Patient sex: F
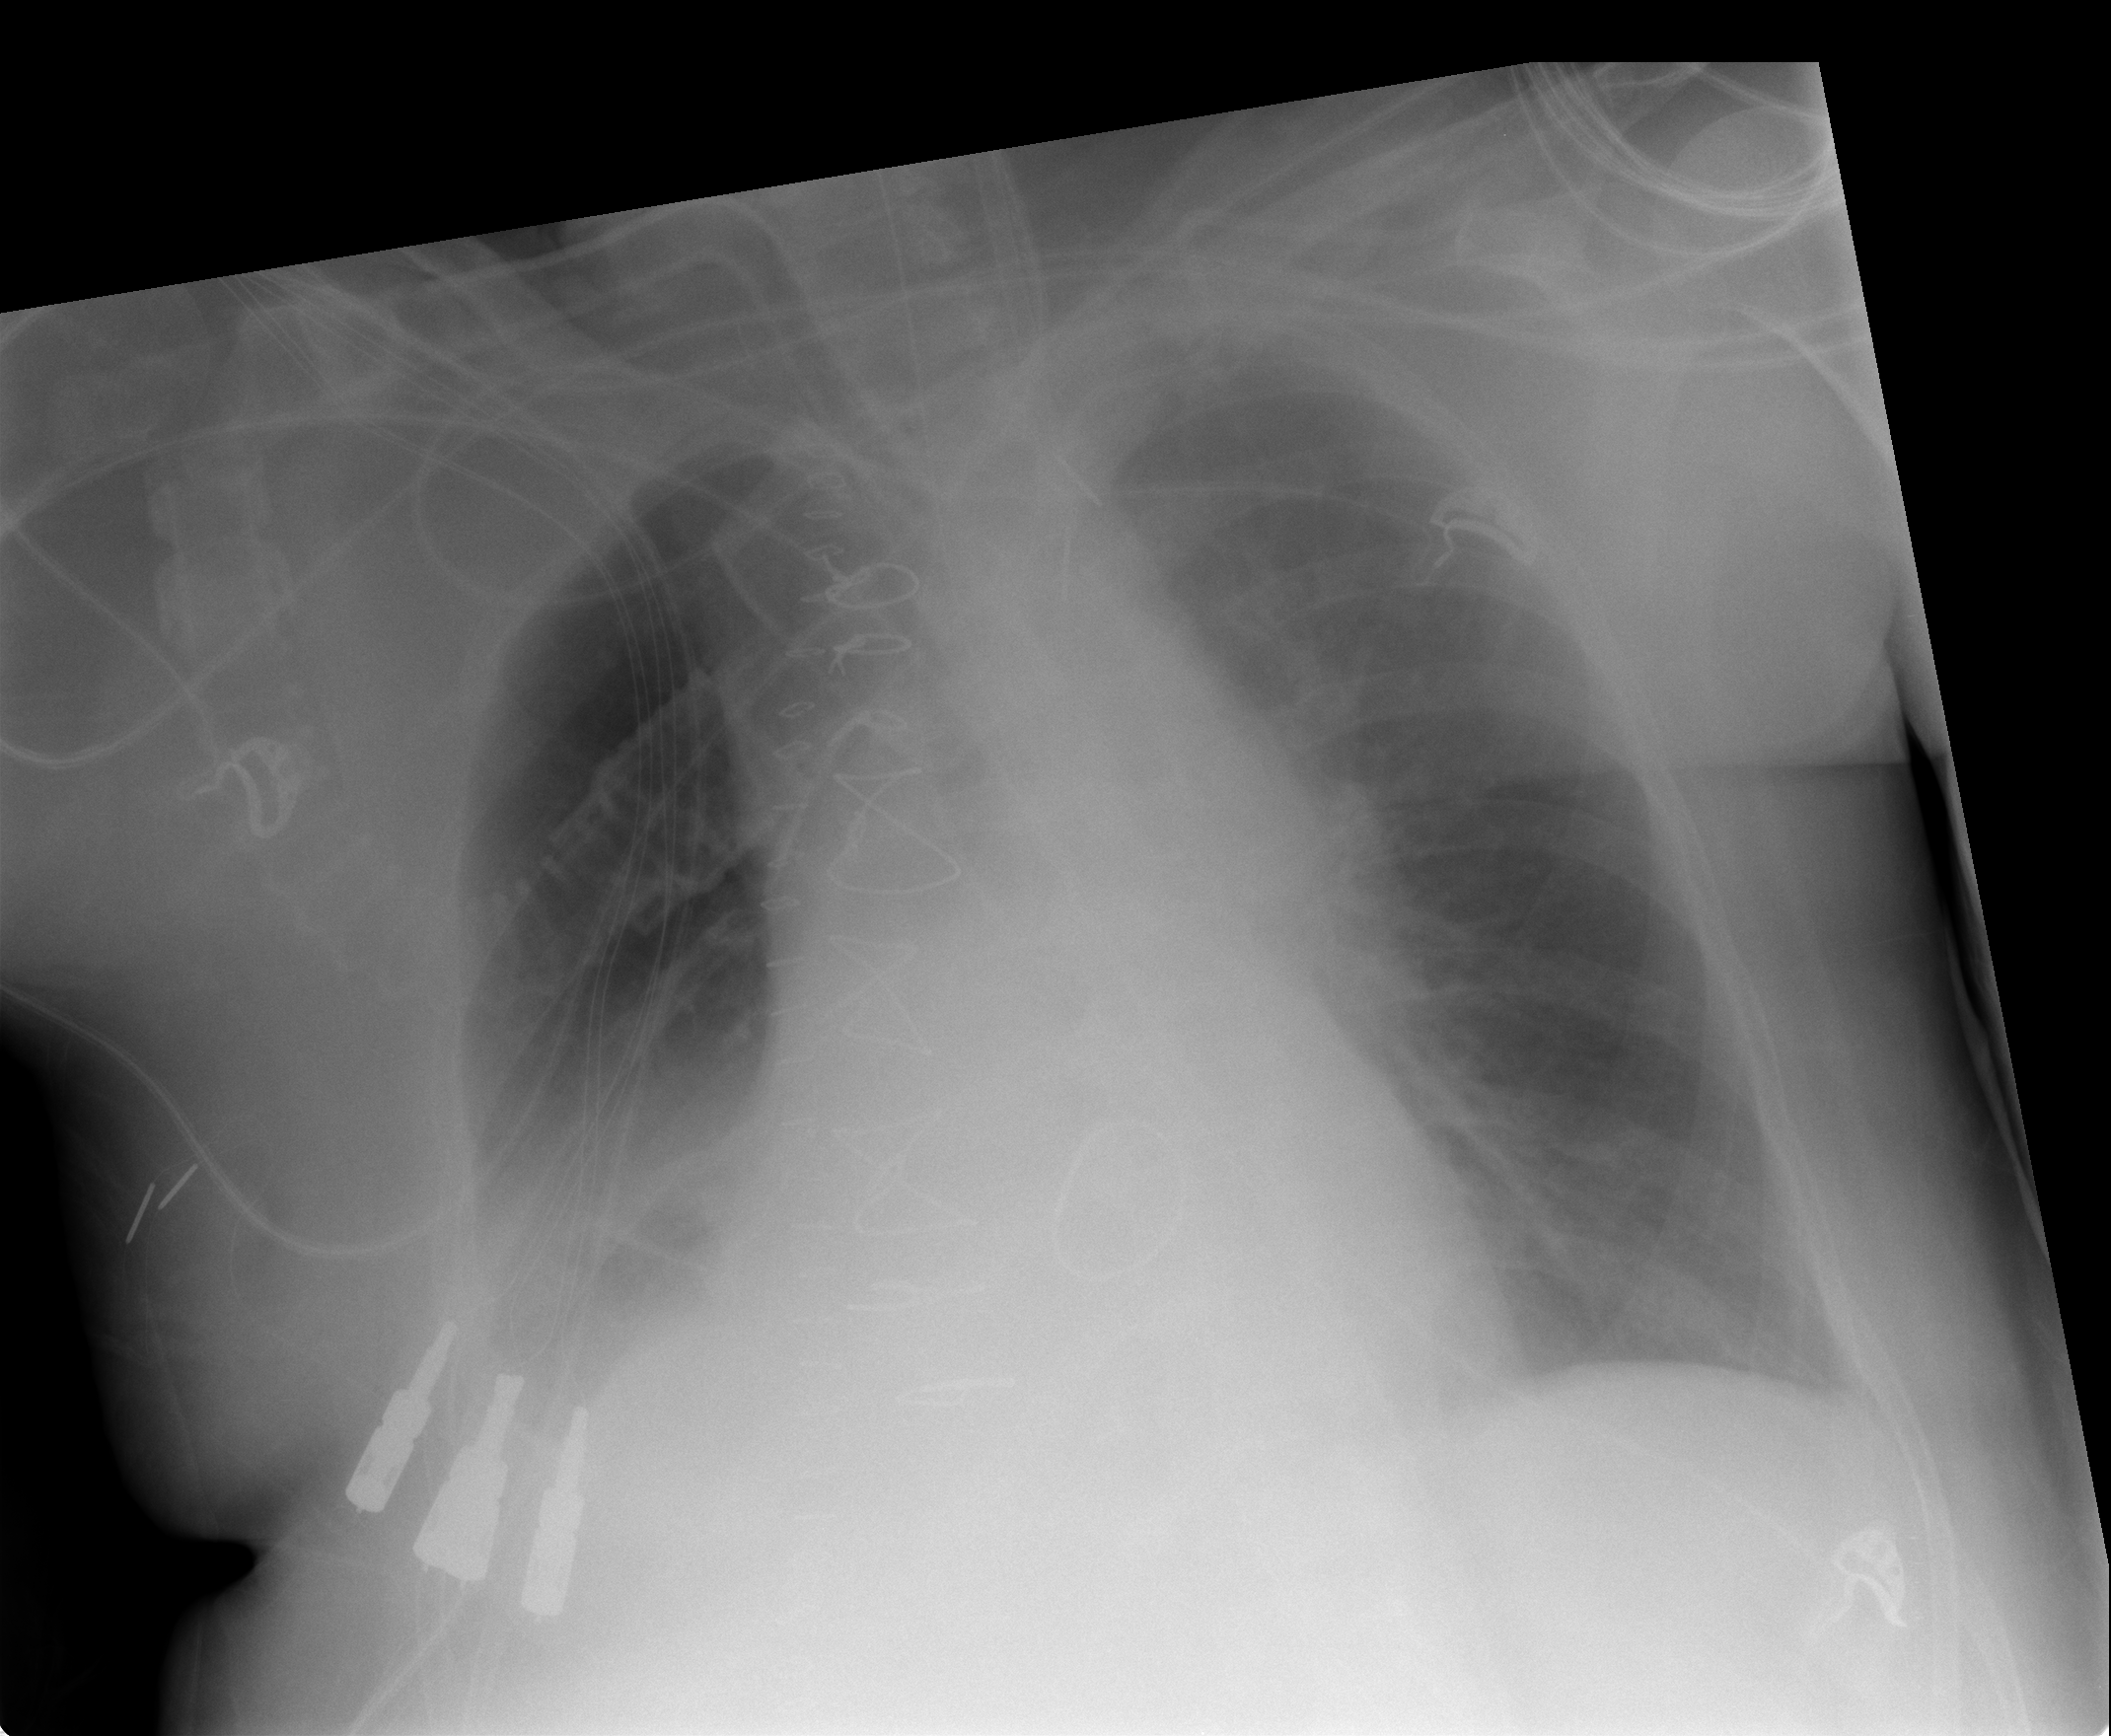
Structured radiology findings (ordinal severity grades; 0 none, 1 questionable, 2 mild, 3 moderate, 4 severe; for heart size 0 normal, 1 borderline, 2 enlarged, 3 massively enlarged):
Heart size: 1
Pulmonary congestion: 0
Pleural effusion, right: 2
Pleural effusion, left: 3
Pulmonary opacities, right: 0
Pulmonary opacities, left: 0
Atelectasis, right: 2
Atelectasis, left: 2